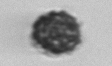
Label: coccolithophorid